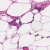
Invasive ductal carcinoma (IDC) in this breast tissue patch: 0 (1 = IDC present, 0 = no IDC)